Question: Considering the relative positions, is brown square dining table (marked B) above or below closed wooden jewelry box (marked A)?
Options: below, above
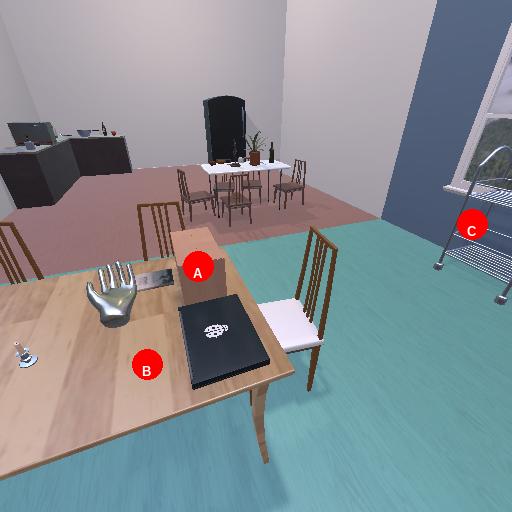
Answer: below